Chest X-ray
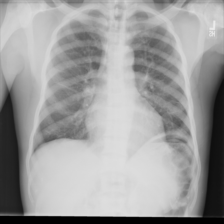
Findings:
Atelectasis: negative
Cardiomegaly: negative
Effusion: negative
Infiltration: negative
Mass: negative
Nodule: negative
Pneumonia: negative
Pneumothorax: negative
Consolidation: negative
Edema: negative
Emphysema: negative
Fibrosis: negative
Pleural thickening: negative
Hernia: negative